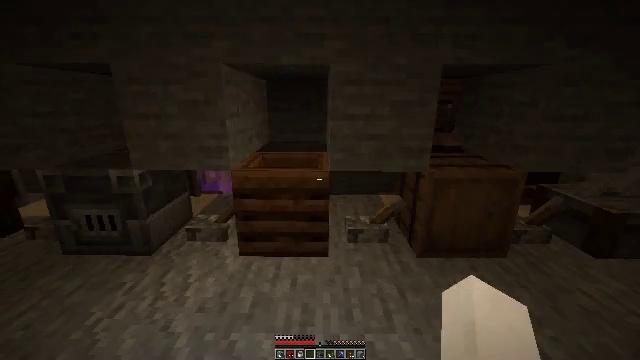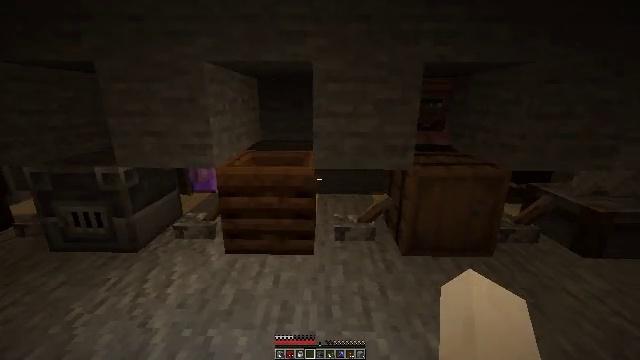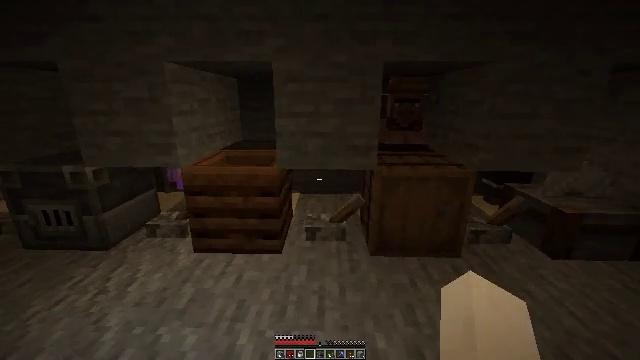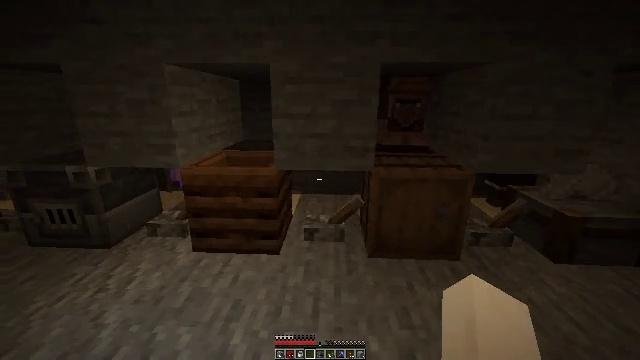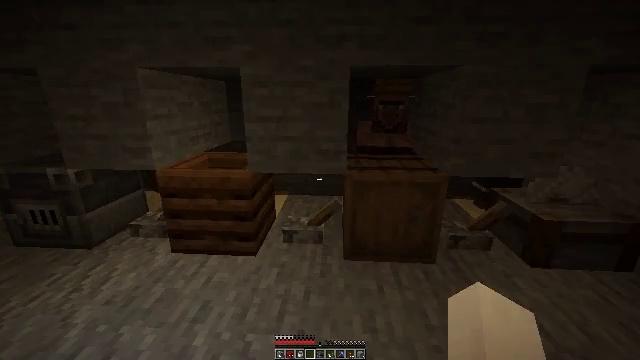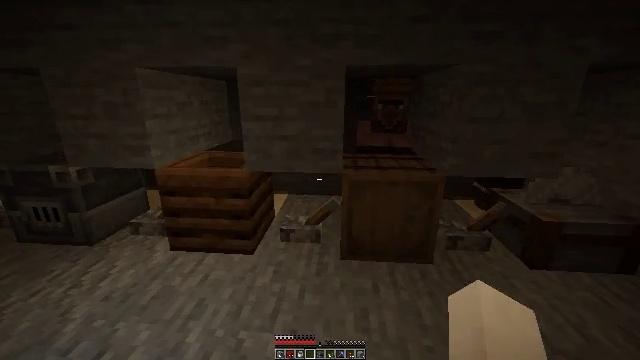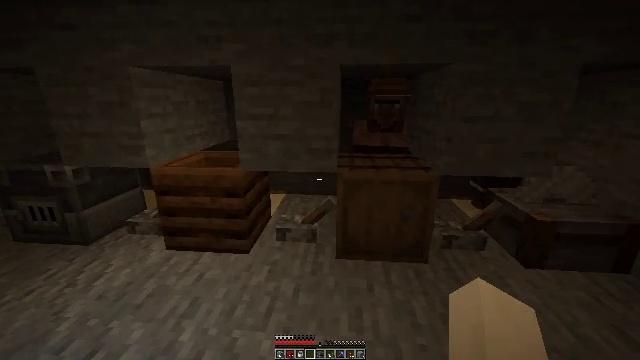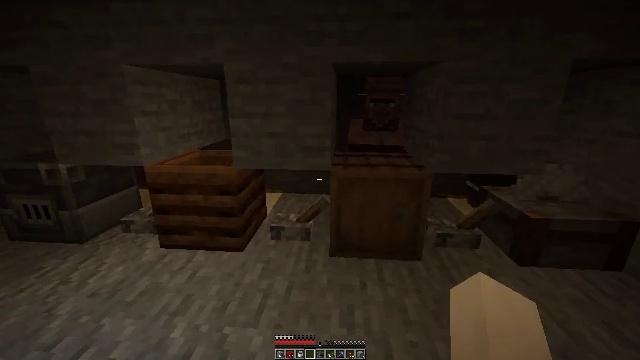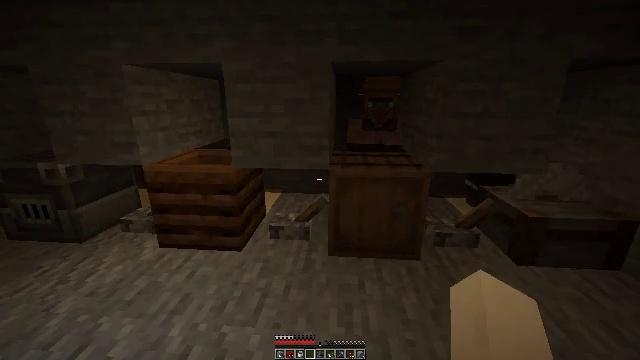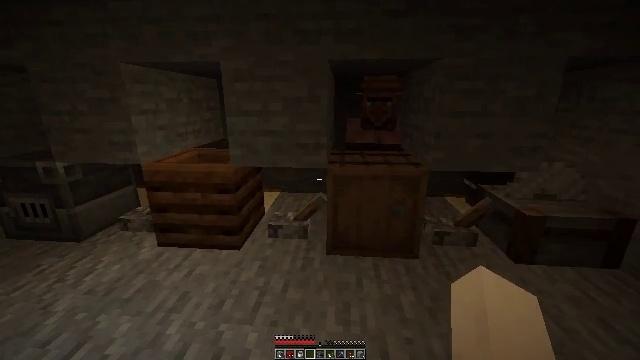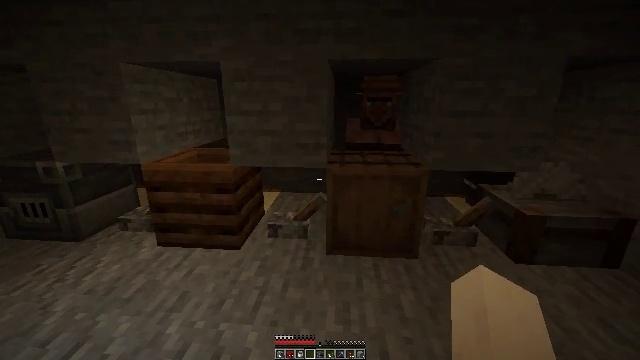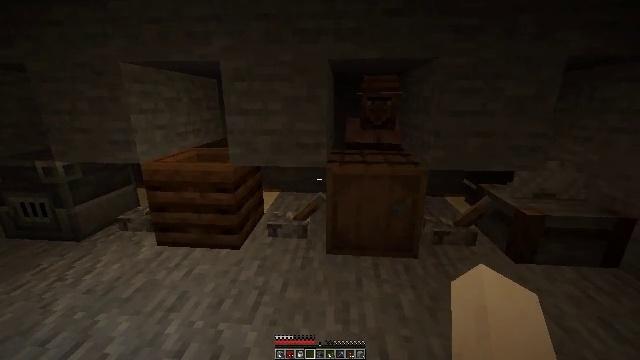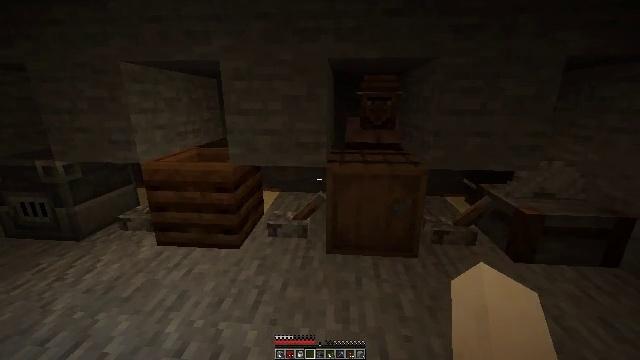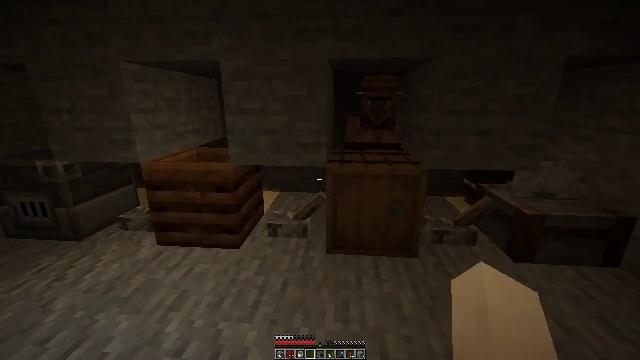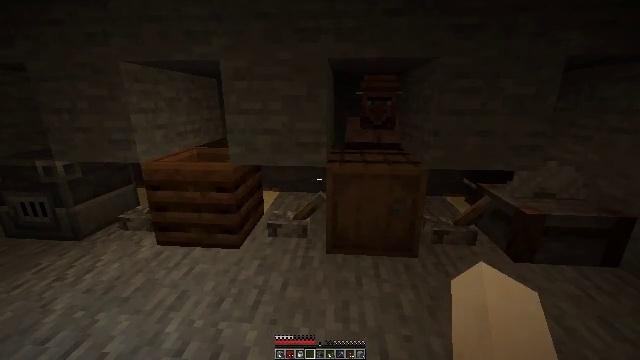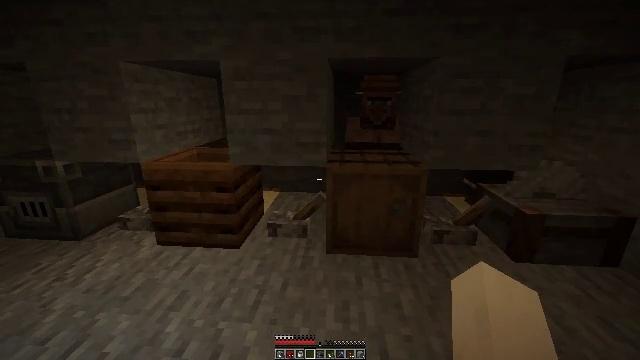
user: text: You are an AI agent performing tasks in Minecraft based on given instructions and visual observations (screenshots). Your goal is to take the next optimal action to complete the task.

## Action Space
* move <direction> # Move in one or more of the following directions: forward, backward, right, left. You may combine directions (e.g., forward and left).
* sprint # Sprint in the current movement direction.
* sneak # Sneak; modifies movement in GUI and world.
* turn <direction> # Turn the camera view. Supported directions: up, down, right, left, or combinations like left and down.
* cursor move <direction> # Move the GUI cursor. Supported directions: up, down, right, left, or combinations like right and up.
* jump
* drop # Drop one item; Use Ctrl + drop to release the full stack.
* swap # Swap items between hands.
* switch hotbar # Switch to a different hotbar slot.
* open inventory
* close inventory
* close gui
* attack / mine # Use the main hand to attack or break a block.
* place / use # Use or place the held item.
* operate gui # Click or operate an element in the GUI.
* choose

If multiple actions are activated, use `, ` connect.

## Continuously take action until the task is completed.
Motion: motion action
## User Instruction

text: Recover the brewing stand by mining it.
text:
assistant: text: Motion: move right
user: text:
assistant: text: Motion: move right
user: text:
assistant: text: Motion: move right, turn left
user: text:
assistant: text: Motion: move right, turn left
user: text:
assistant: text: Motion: turn left
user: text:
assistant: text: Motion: no_op
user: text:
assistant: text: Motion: no_op
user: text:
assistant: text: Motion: no_op
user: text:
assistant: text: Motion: no_op
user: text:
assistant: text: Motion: no_op
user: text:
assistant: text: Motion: no_op
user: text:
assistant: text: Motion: no_op
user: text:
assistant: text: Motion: no_op
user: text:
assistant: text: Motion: no_op
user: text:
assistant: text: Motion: no_op
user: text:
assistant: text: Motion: no_op
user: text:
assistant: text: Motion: no_op
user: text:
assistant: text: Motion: no_op
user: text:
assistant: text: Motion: no_op
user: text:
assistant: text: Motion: no_op
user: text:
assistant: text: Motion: no_op
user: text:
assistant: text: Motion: no_op
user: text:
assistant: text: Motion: move left
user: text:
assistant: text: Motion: move left
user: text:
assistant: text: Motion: move left
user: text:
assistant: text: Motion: move left
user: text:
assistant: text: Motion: move back
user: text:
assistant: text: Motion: move back
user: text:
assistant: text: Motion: move back
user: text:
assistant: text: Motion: move back and move left